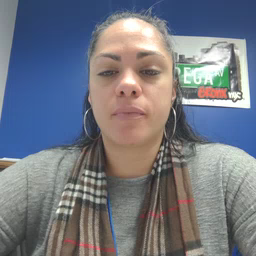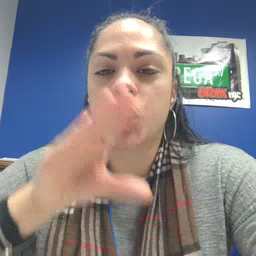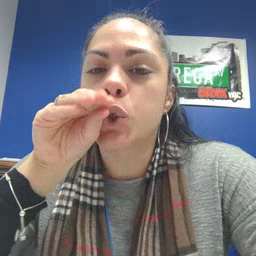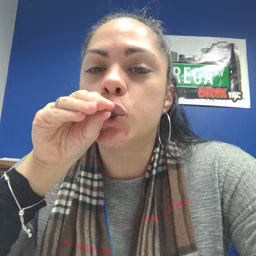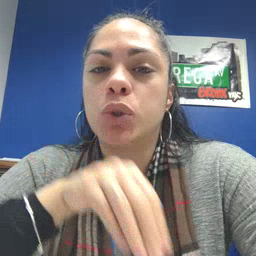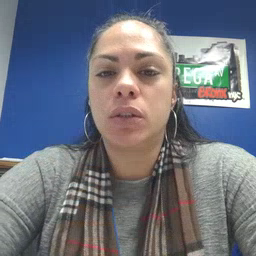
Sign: goose